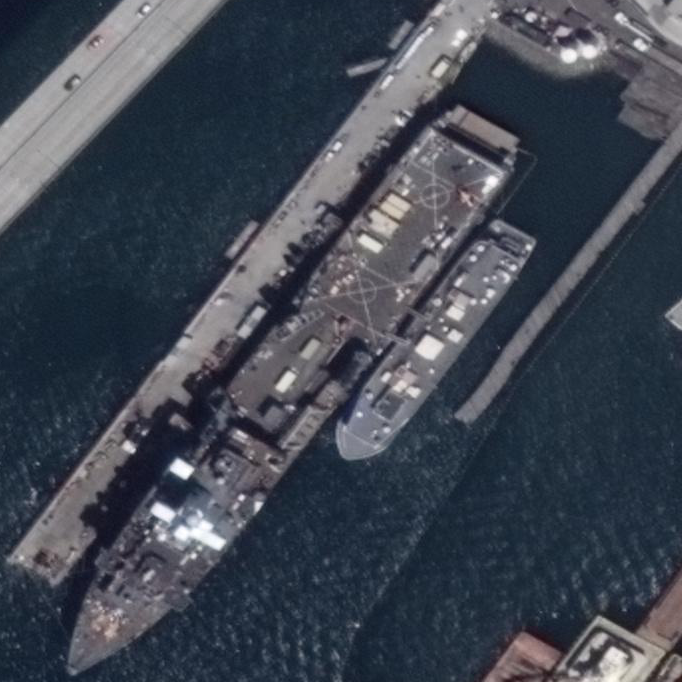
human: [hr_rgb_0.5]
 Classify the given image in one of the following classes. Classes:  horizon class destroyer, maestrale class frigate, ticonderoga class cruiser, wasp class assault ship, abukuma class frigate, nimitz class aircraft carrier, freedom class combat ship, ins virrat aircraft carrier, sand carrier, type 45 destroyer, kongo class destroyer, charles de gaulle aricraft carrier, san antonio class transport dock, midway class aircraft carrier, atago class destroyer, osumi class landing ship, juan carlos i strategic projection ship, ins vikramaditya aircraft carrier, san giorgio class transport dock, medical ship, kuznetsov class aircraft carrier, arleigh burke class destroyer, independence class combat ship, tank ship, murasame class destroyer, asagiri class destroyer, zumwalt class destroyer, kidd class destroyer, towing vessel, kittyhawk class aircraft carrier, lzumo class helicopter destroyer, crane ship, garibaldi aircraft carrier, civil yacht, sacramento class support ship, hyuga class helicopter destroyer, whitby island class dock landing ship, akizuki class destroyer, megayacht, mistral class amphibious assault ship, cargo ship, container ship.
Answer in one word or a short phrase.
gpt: Whitby Island class dock landing ship